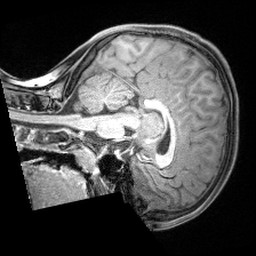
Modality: T1w
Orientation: sagittal
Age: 9
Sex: female
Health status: ill
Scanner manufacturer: siemens
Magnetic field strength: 3 T
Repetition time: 1.6 s
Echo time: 0.00179 s